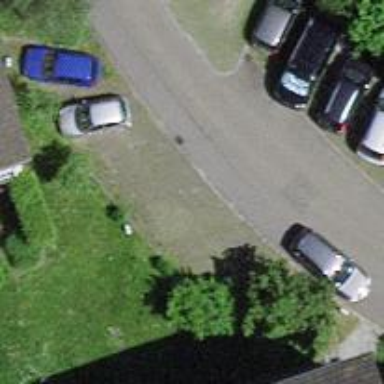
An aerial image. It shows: Parking available on the street side.